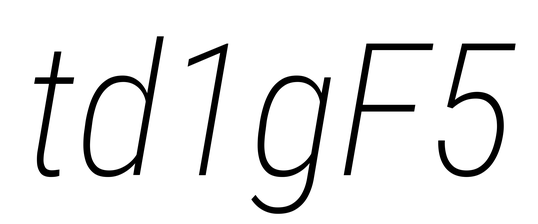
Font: Roboto-Italic_Condensed_ExtraLight_Italic